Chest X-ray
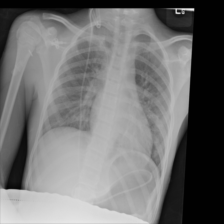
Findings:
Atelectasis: negative
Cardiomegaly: negative
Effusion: negative
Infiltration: negative
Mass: negative
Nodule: negative
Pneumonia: negative
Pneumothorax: negative
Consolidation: positive
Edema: negative
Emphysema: negative
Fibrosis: negative
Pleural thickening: negative
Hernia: negative